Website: ulta-beauty
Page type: billing-address
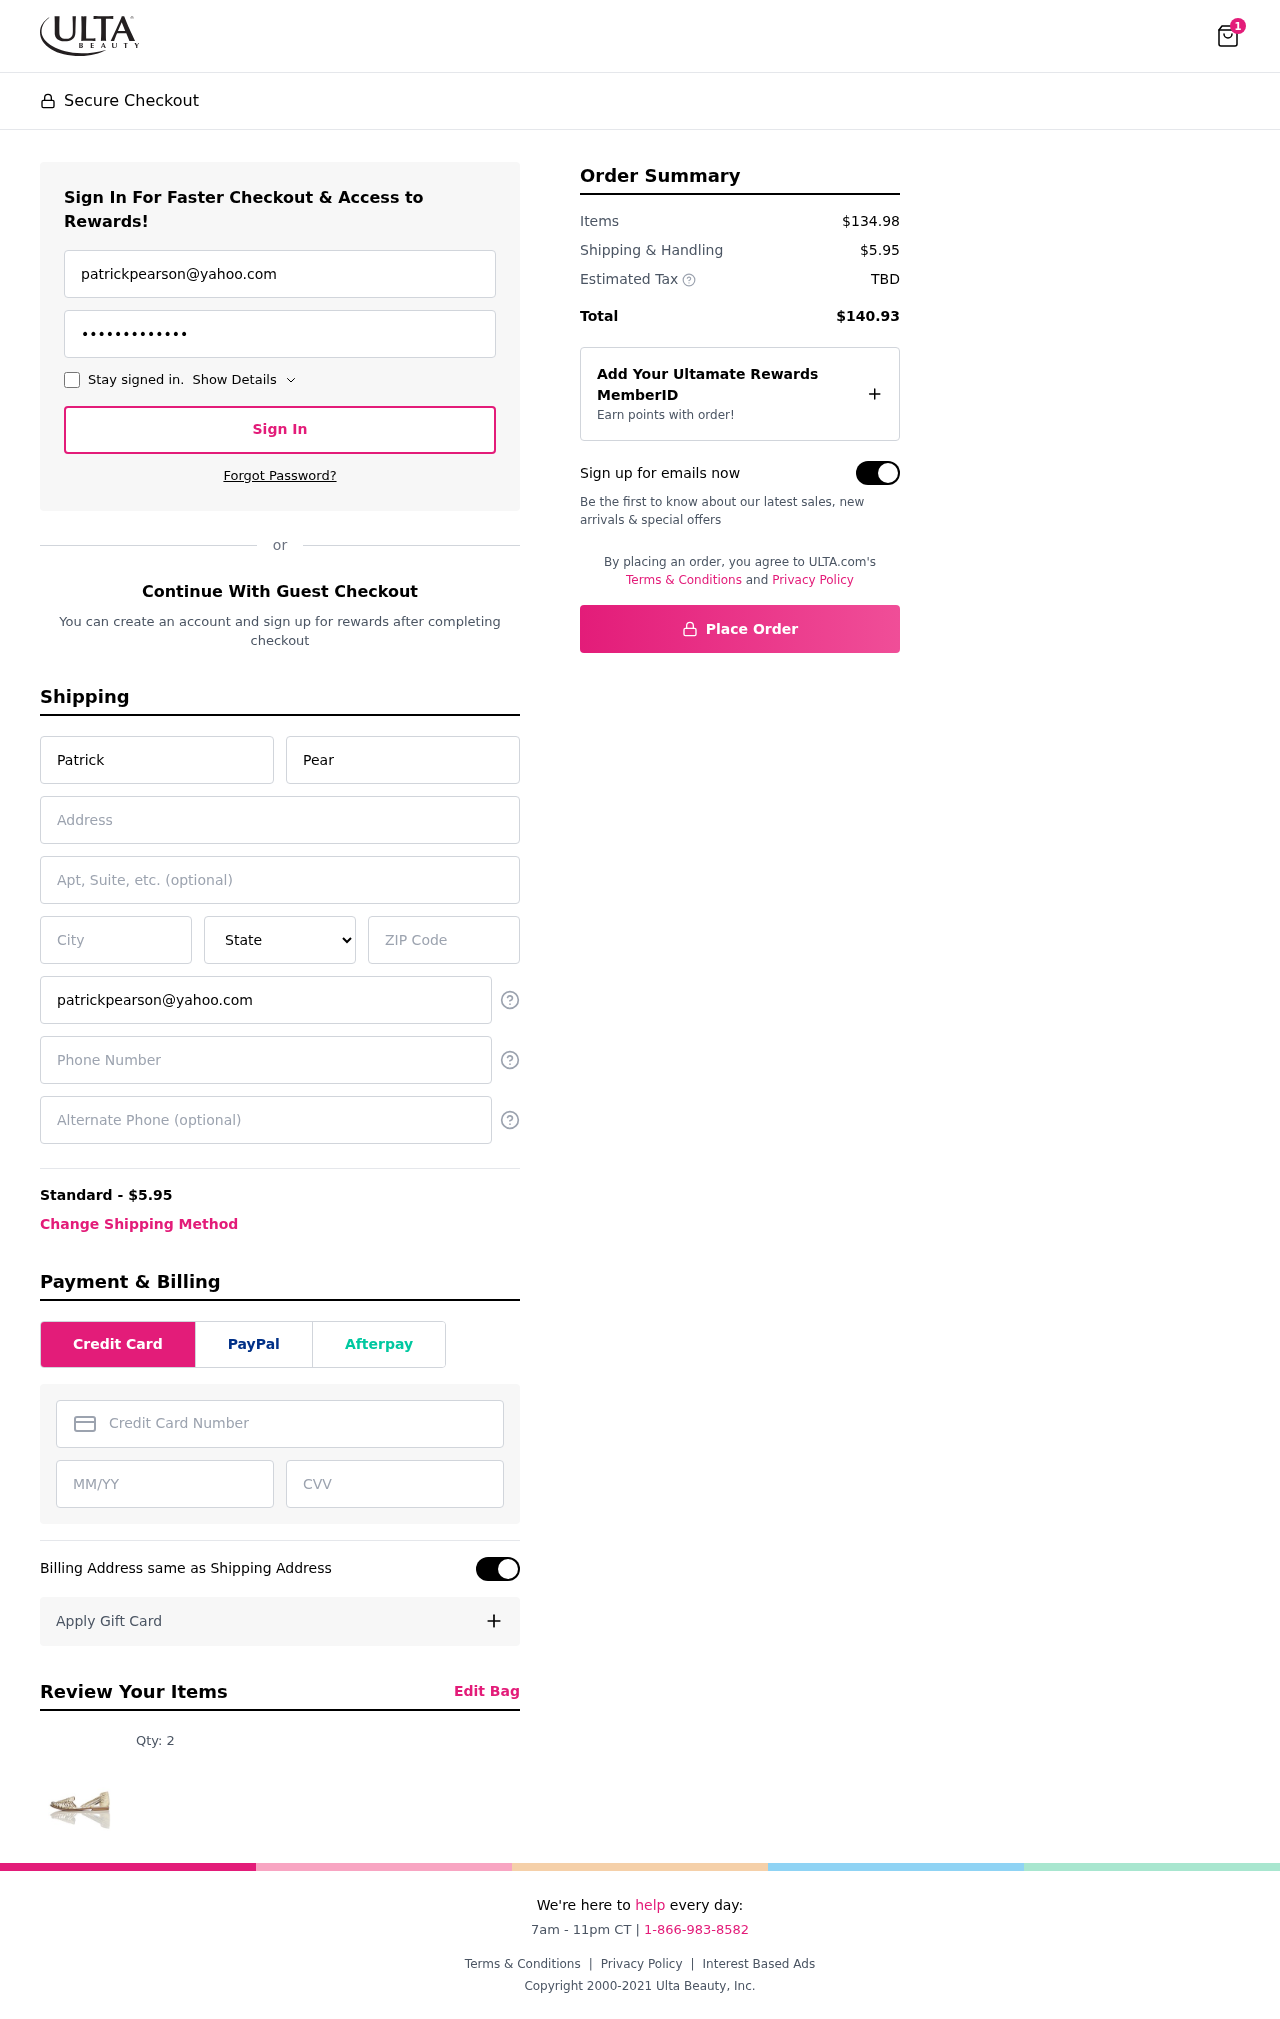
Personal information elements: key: PII_STATE
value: Montana
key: PII_EMAIL
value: patrickpearson@yahoo.com
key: PII_FIRSTNAME
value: Patrick
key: PII_LASTNAME
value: Pearson
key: PII_STREET
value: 102 Martinez Locks Suite 504
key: PII_CITY
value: Fordfurt
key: PII_POSTCODE
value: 65391
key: PII_PHONE
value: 5409425754
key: PII_ALT_PHONE
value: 7424044425
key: PII_CARD_NUMBER
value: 6592 0117 5517 6177
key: PII_CARD_EXPIRY
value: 03/29
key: PII_CARD_CVV
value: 171
Product elements: key: PRODUCT1_QUANTITY
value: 2
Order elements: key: ORDER_NUM_ITEMS
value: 1
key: ORDER_SHIPPING_COST
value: $5.95
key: ORDER_SUBTOTAL
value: $134.98
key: ORDER_TOTAL
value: $140.93